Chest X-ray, PA view. Patient: 55 years old, sex M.
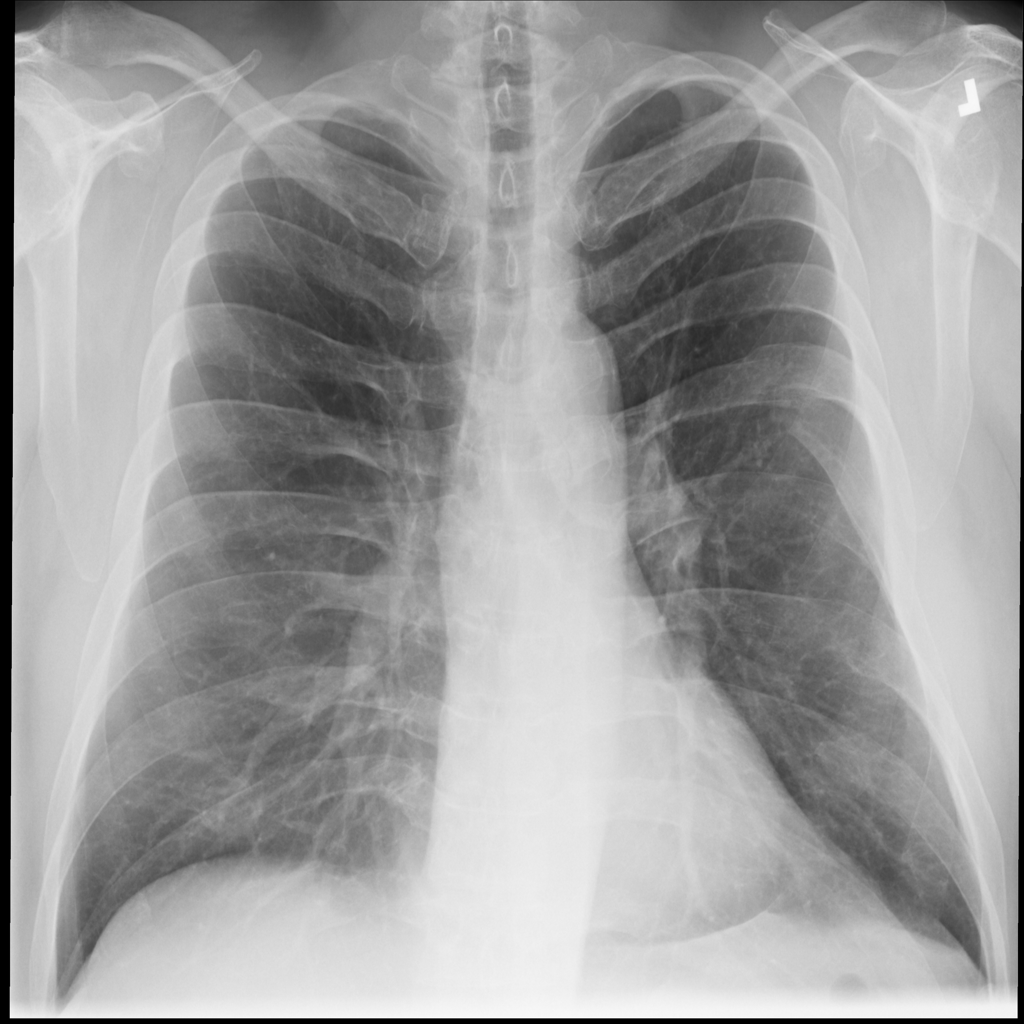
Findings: No Finding